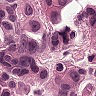
Metastatic tissue present: yes